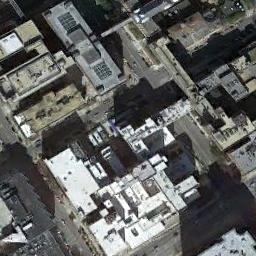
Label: commercial_area